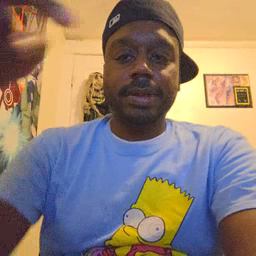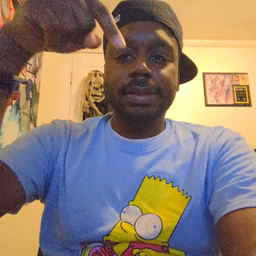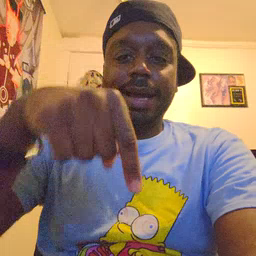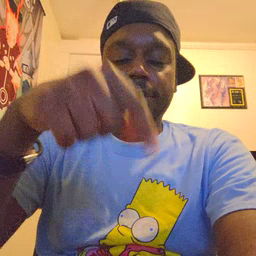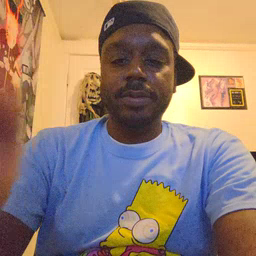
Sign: down